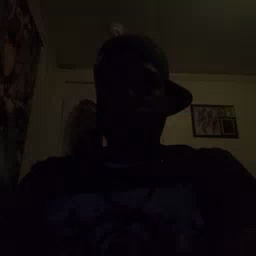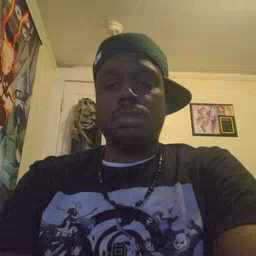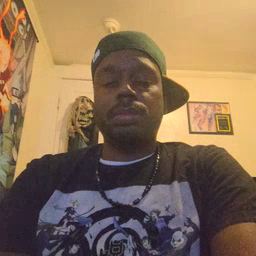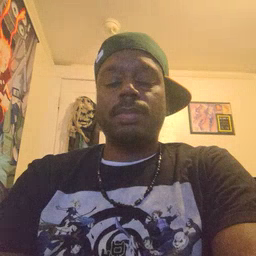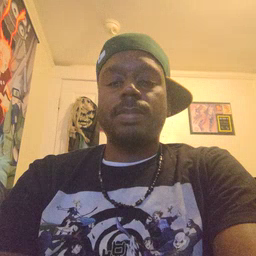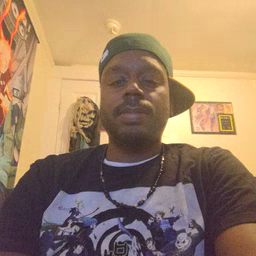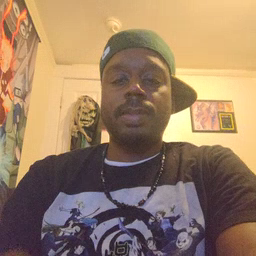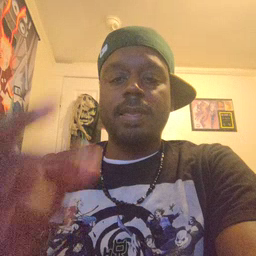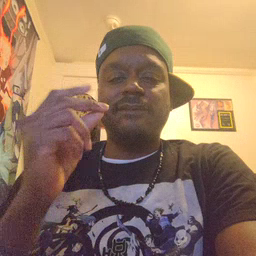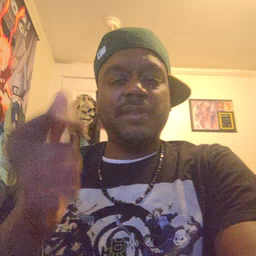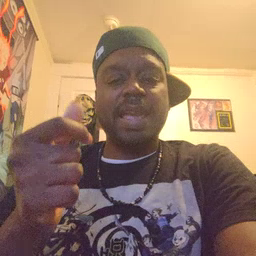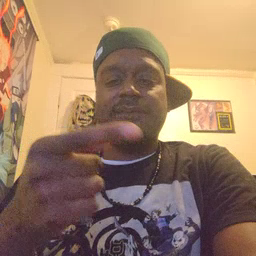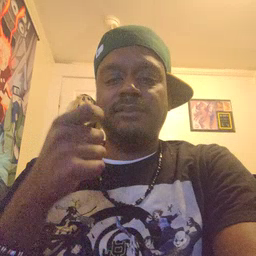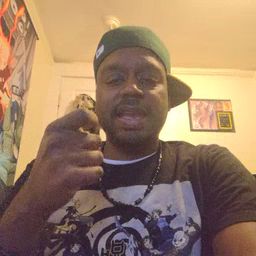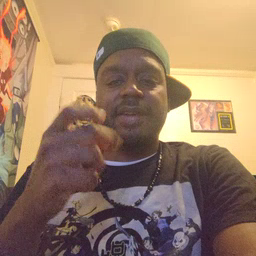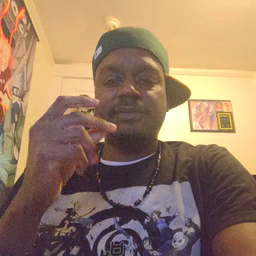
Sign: fast